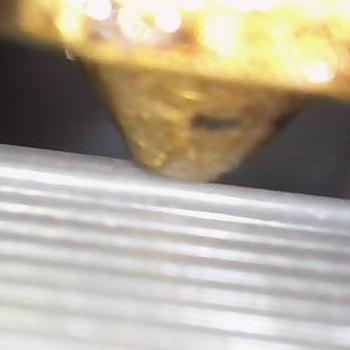
Flow rate: 112%